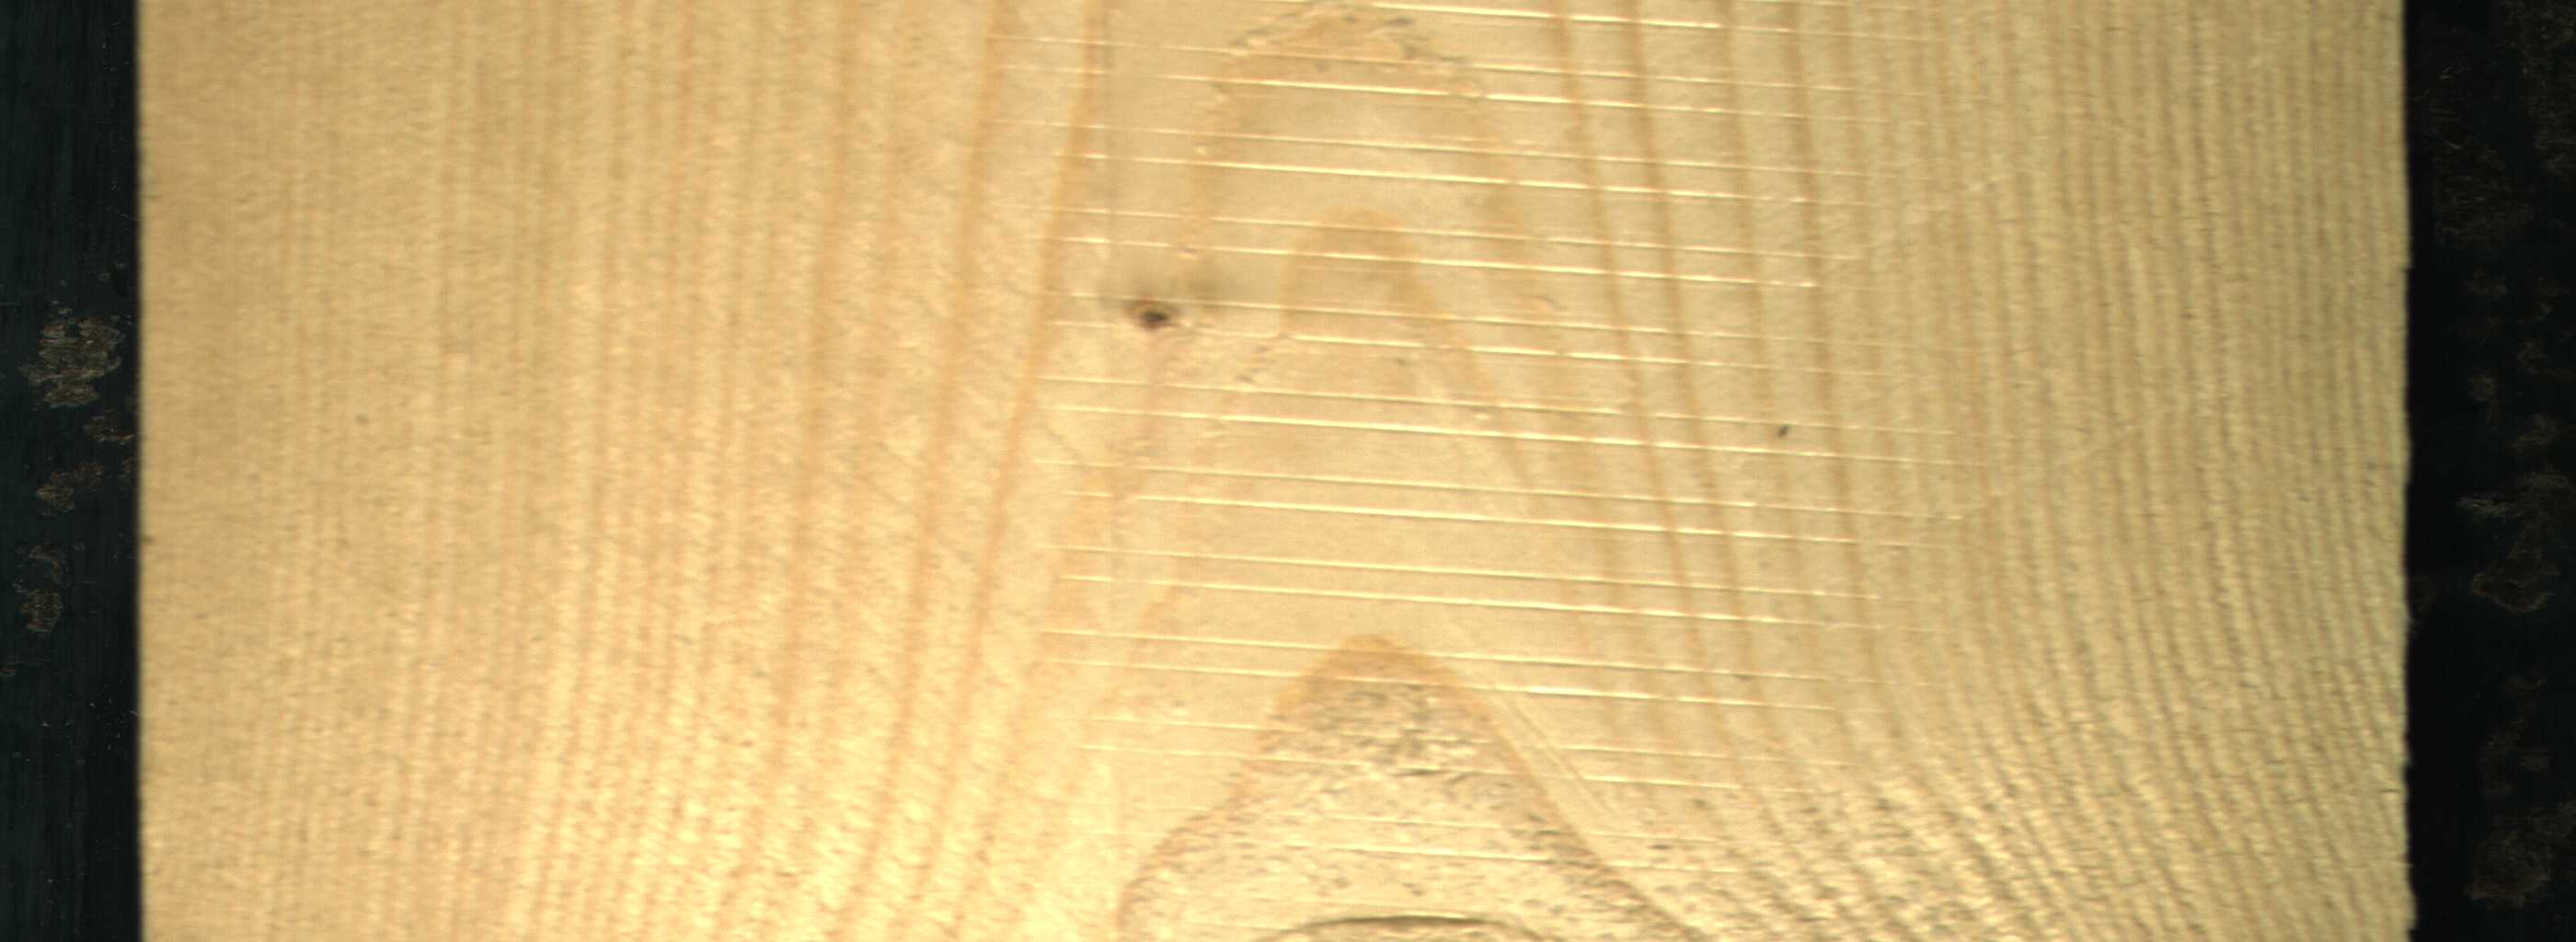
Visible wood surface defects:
Live_Knot